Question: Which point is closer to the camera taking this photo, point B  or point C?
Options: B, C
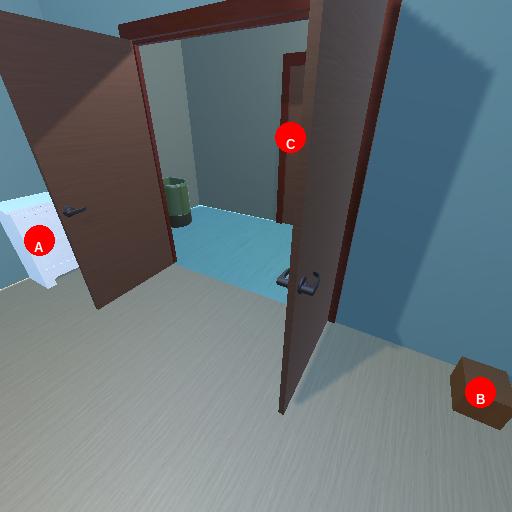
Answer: B